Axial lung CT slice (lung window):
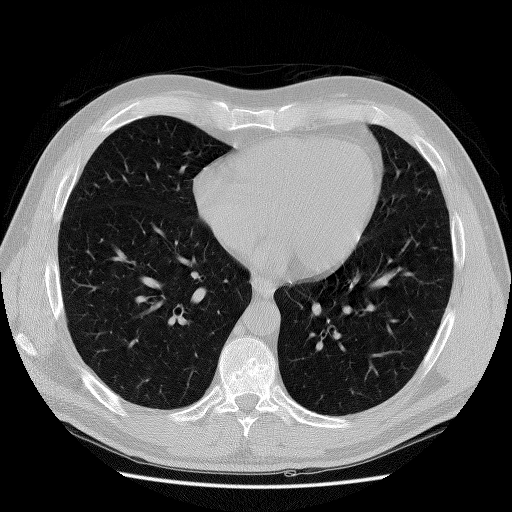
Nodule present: no